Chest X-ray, AP view. Patient: 55 years old, sex M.
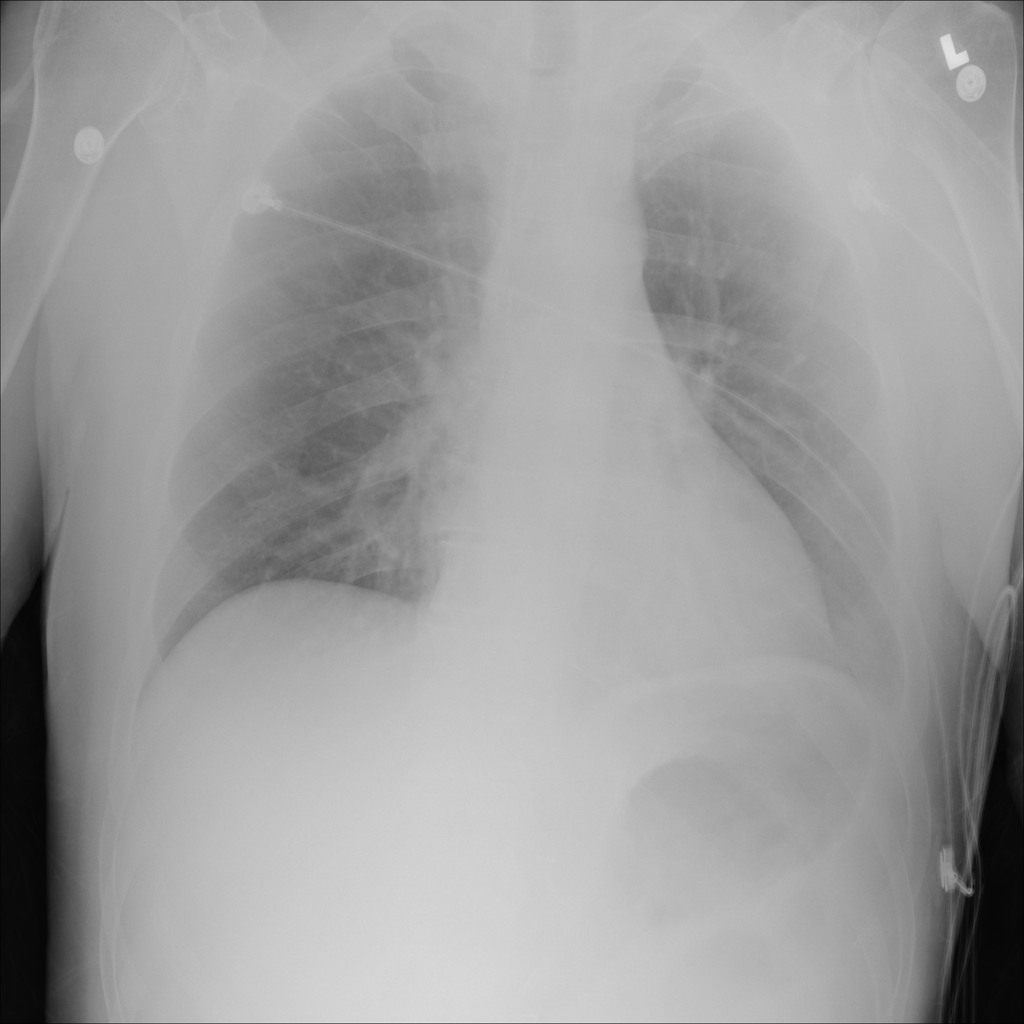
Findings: No Finding